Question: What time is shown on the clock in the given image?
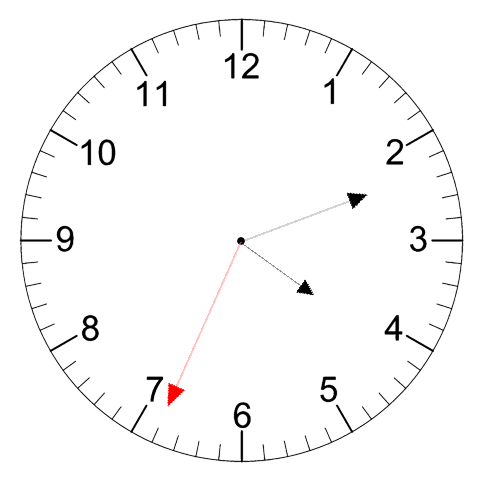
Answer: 04:11:34